三年级 · 算术
王师傅要加工 30 个零件, 他每小时可以加工 8 个零件, 从上午 $8: 20$ 开始到 12: 20 结束, 他能加工完吗?

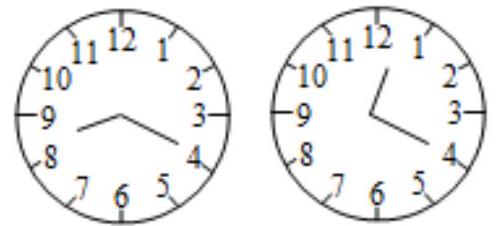
答案: 能加工完

【分析】首先根据：经过的时间=结束的时刻一开始的时刻, 求出从上午 8: 20 开始到 12: 20一共经过了多少时间; 然后用王师傅每小时加工的零件的数量乘加工的时间, 求出一共加工了多少个, 再把它和 30 比较大小即可。

【详解】 12: $20-8: 20=4$ (小时)

$8 \times 4=32$ (个)

因为 $32>30$

所以他能加工完。

答: 他能加工完。

【点睛】解答本题时要看清题意, 弄清楚先算什么, 再算什么, 再进一步列式解答。